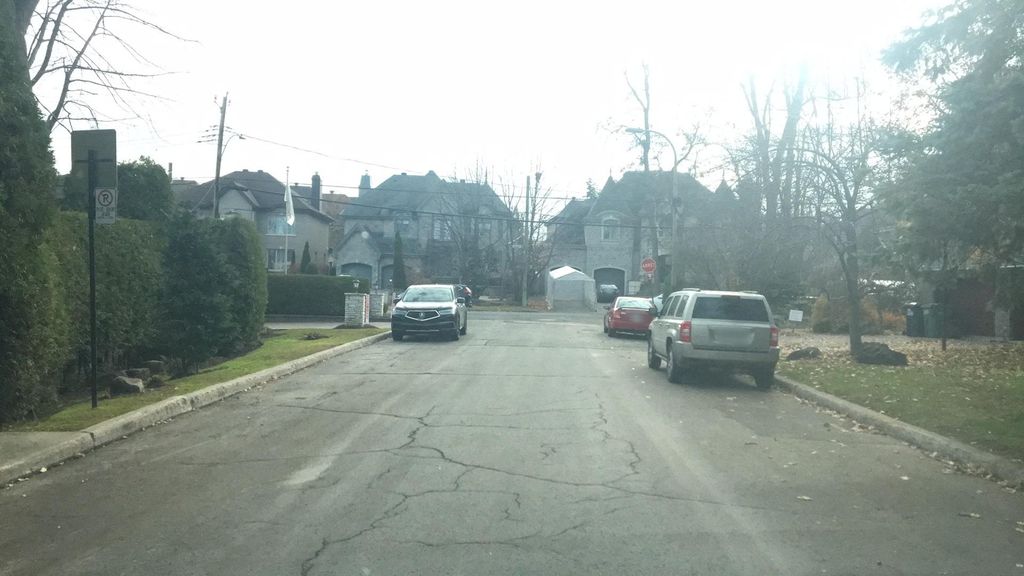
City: montreal